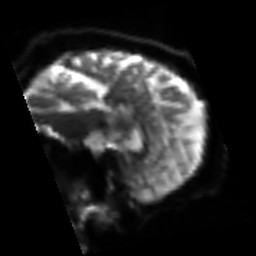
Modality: sbref
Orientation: sagittal
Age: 59
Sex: female
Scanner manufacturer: siemens
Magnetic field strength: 3 T
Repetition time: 3.2 s
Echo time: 0.081 s